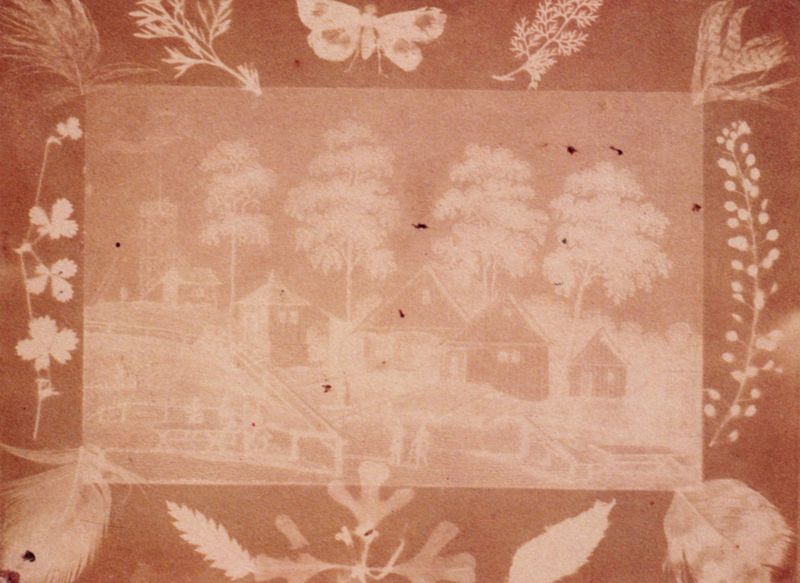
Titel: Eine Häuseransicht
Künstler: Johann Carl Enslen
Standort: Wien
Institution: Höhere Graphische-, Bundes-, Lehr-, und Versuchsanstalt
Schlagwörter: baum, blätter, dunkel, feder, flügel, himmel, laub, mann, schatten, wasser, weiß, bäume, komposition, landschaft, menschen, stadt, ufer, blumen, braun, fenster, hell, männer, zeichnung, blüte, blüten, dach, gras, haus, rot, tiere, weg, federn, rahmen, feld, gräser, häuser, natur, strauch, zweige, brücke, stoff, blatt, pflanzen, rosa, wald, turm, sommer, umrisse, ort, dorf, dächer, giebel, graphik, siebdruck, wasserfarbe, rand, sepia, flus, steg, treppe, geländer, gewächs, silouetten, umriss, foto, fotografie, photographie, stiele, tusche, belichtung, rechteck, moos, erdbeeren, druck, scharz, insekten, schmetterling, stängel, photo, gewächse, flecken, spritzen, negativ, rötlich, siedlung, nadeln, insekt, kupferstich, kräuter, fotographie, brau, abdruck, falter, motte, aufnahme, brücken, photografie, moose, bume, stick, passepartout, experiment, dinge, überlagerung, sieb, erdbeere, geläder, ferdern, dunkelkammer, abdrücke, fotogramm, photogramm, pflanzenteile, fototechnick, monochromatisch, zahnbürste, schmeterling, spritztechnik, maume